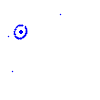
Particle: pion